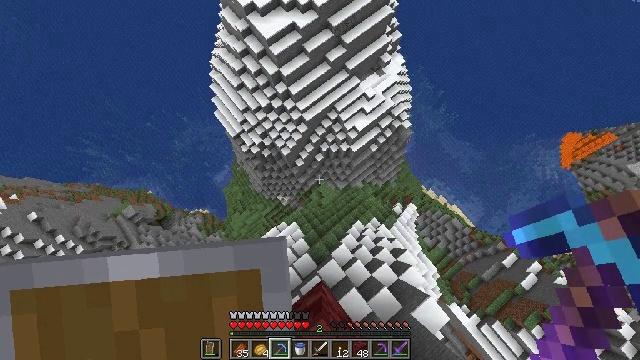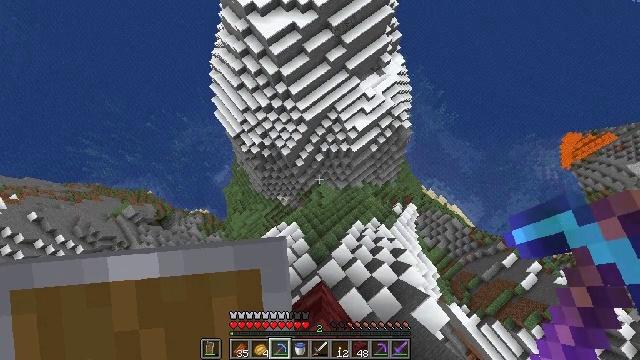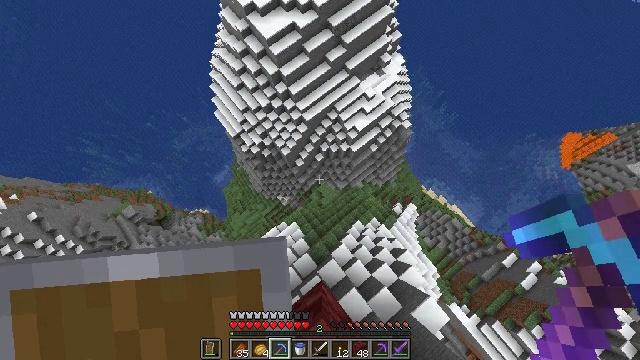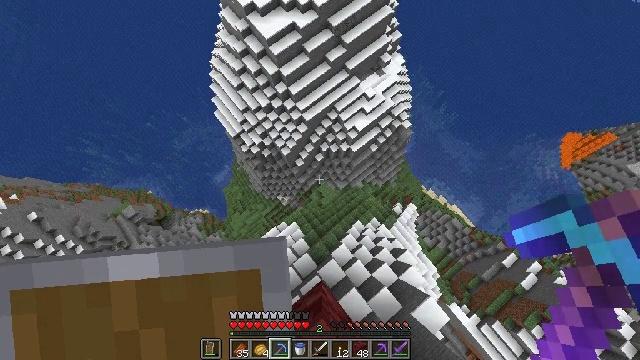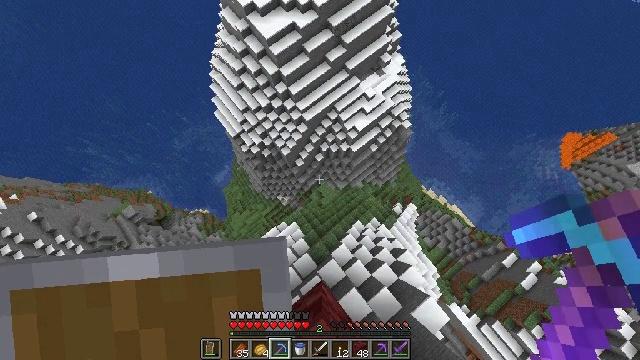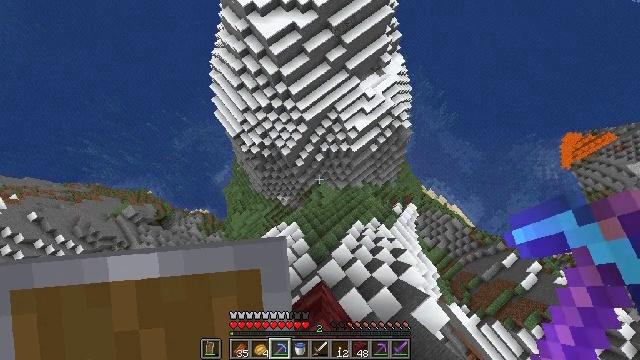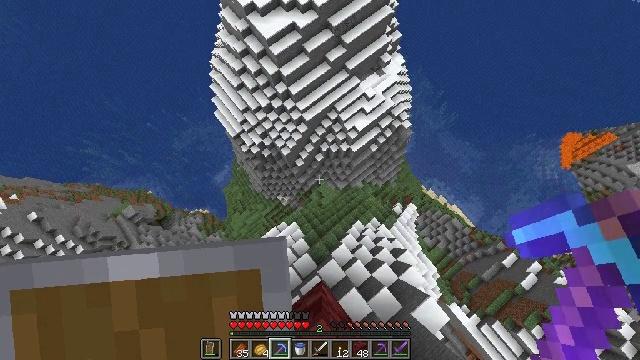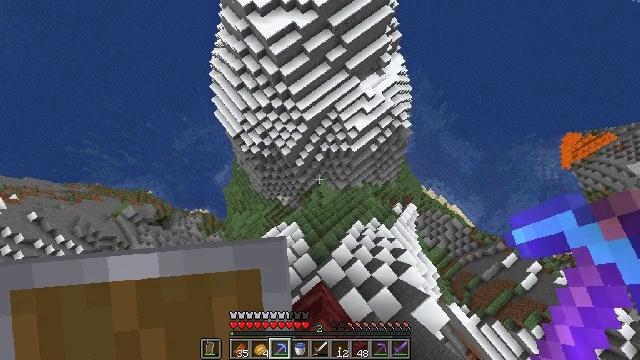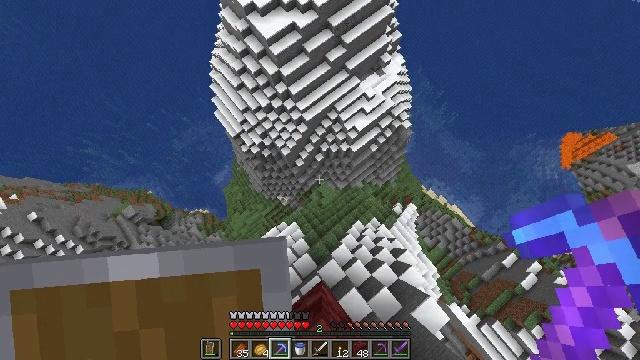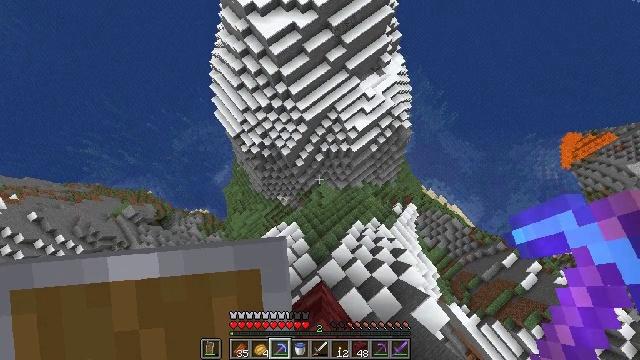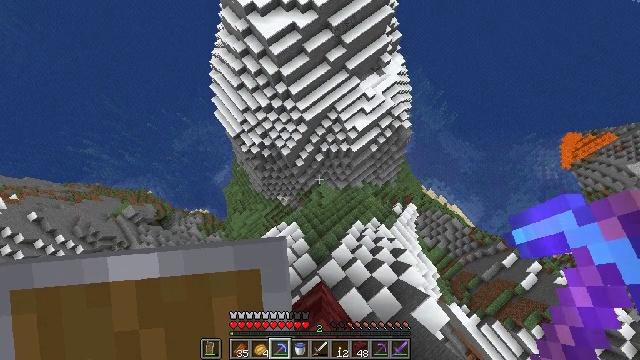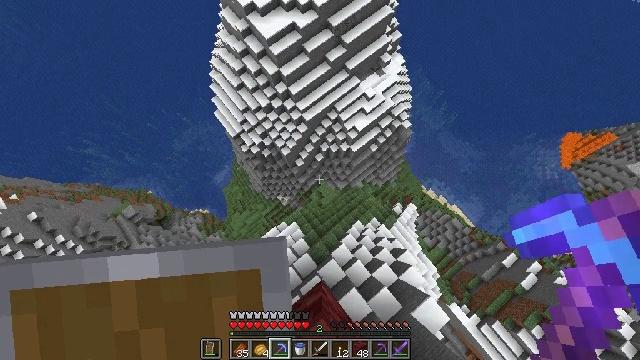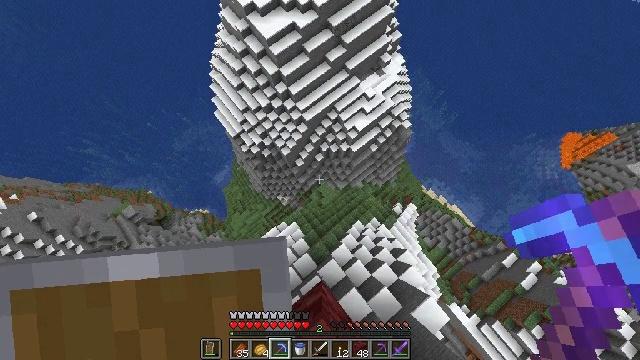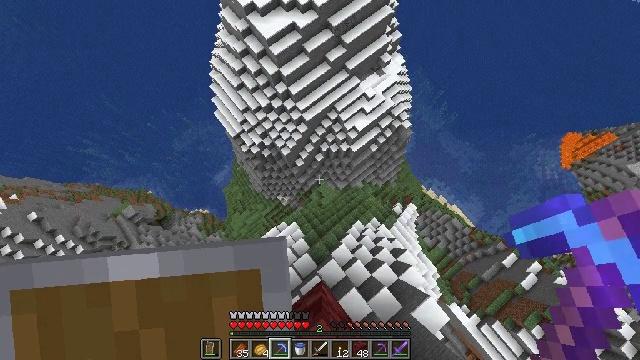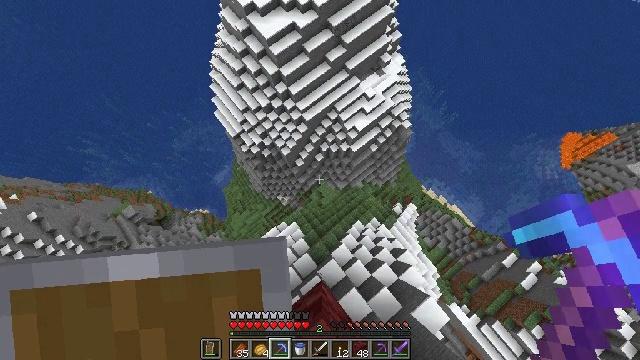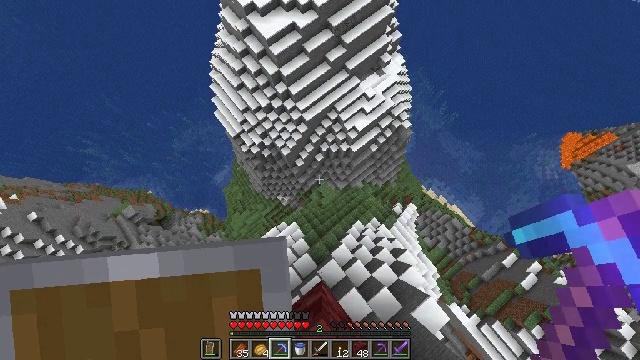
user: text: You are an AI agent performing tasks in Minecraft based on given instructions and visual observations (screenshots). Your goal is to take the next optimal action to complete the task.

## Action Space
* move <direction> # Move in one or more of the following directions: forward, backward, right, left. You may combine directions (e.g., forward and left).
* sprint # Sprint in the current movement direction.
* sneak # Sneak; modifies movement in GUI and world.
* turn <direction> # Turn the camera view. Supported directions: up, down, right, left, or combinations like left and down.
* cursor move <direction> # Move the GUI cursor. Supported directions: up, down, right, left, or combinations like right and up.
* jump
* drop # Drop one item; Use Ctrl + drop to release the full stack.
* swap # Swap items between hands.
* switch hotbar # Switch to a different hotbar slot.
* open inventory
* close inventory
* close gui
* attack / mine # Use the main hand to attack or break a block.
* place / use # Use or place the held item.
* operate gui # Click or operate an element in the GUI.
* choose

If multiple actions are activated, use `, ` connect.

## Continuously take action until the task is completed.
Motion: motion action
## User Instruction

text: Mine the ice block.
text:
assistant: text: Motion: sneak
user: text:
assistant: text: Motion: sneak
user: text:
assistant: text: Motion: sneak
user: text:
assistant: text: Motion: sneak
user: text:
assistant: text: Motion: sneak
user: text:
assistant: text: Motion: sneak
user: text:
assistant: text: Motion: sneak
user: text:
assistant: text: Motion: sneak
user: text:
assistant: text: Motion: sneak
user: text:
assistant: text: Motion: sneak
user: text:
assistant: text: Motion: sneak
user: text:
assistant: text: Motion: sneak
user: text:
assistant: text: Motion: sneak
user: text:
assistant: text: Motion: sneak
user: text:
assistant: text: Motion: sneak
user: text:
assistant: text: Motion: sneak
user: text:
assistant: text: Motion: sneak
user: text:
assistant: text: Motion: sneak
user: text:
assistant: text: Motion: sneak
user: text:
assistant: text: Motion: sneak
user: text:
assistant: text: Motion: sneak
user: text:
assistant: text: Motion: sneak
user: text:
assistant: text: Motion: sneak
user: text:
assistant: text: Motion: sneak
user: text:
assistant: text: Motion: sneak
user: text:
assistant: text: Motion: sneak
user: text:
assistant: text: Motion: sneak
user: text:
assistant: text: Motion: sneak
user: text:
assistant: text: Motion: sneak
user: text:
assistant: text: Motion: sneak